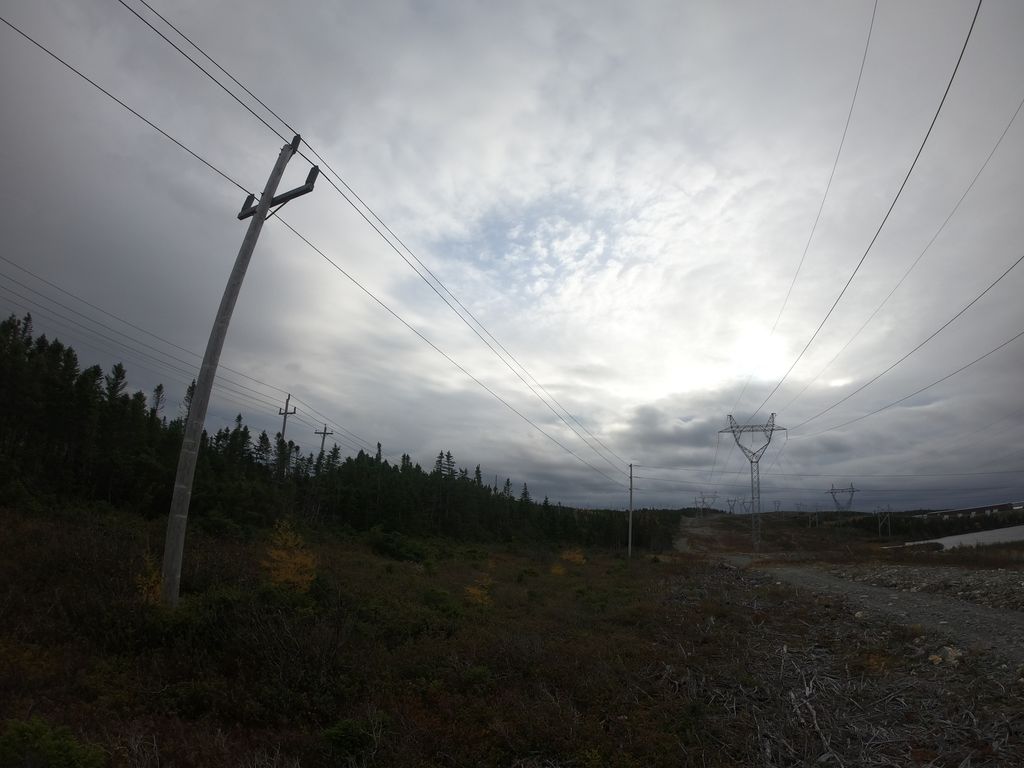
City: st_johns